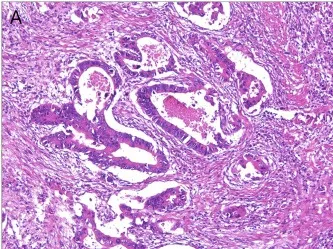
Pathological results of the patients after radical surgery. The structure of the glandular ducts was slightly different from that of normal glands, showing moderate differentiation.
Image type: pathology (h&e)